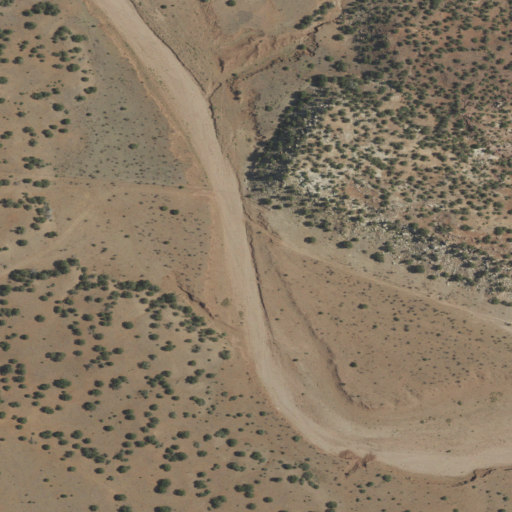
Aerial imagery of valley in New Mexico named Diablo Canyon containing shrub and evergreen forest